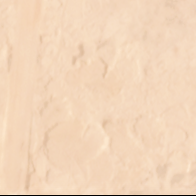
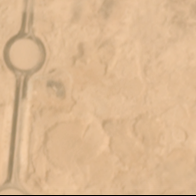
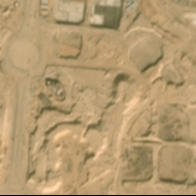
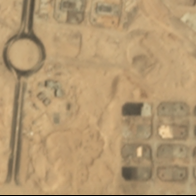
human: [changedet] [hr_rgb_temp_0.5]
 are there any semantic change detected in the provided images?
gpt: two main roads with some houses appeared at the left side of the scene .

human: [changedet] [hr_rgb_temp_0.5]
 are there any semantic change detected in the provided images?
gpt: two concrete roads and some buildings have appeared on the original bareland .

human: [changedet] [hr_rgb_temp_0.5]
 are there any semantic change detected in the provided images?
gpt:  two concrete roads are constructed on bareland .

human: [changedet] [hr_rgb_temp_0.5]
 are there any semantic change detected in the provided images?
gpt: the construction of two main roads has been completed and some buildings appeared on the original bareland .

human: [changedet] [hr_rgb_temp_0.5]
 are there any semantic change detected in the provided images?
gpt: some buildings are constructed at the lower bottom right corner of the scene .